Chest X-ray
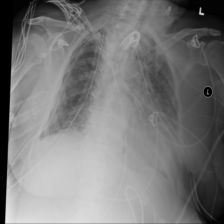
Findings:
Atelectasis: positive
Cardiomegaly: negative
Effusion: negative
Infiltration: positive
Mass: negative
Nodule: negative
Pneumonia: negative
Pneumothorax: negative
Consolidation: negative
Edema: negative
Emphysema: negative
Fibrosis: negative
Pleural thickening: negative
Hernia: negative